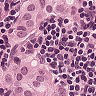
Metastatic tissue present: yes